Question: Is there any way to add custom Bullets in amcharts Area Chart similar to below (Bottom-right of the chart)?

Is it feasible at all?
Any help would be greatly appreciated!!
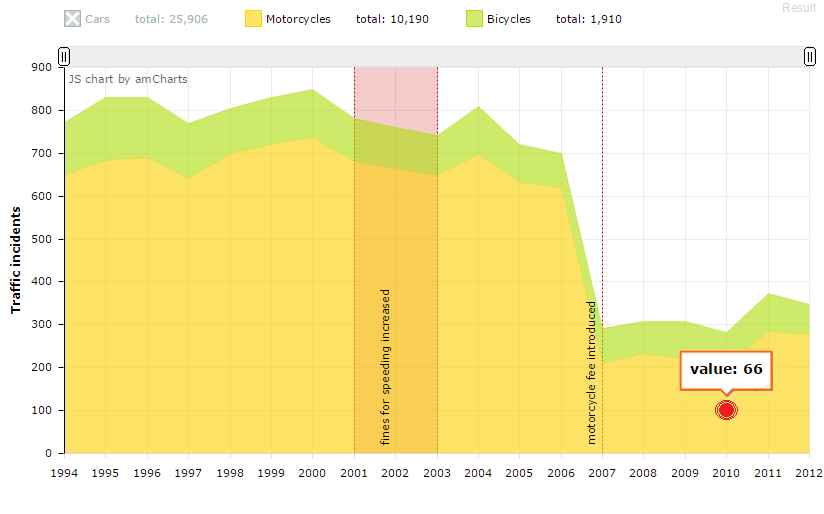
Answer: Sure, you can do this:
1) add another graph to your chart, set stackable to false, lineAlpha to 0 and visibleInLegend to false. This way this graph won't affect other graphs and will be invisible.
2) in your data, at the series (2010) add value3 (or some other field name) with value 66
3) in the same data item add path to the image of your custom bullet, like:
"bullet": "<URL>"
4) set customBulletField: "bullet" for your invisible graph.